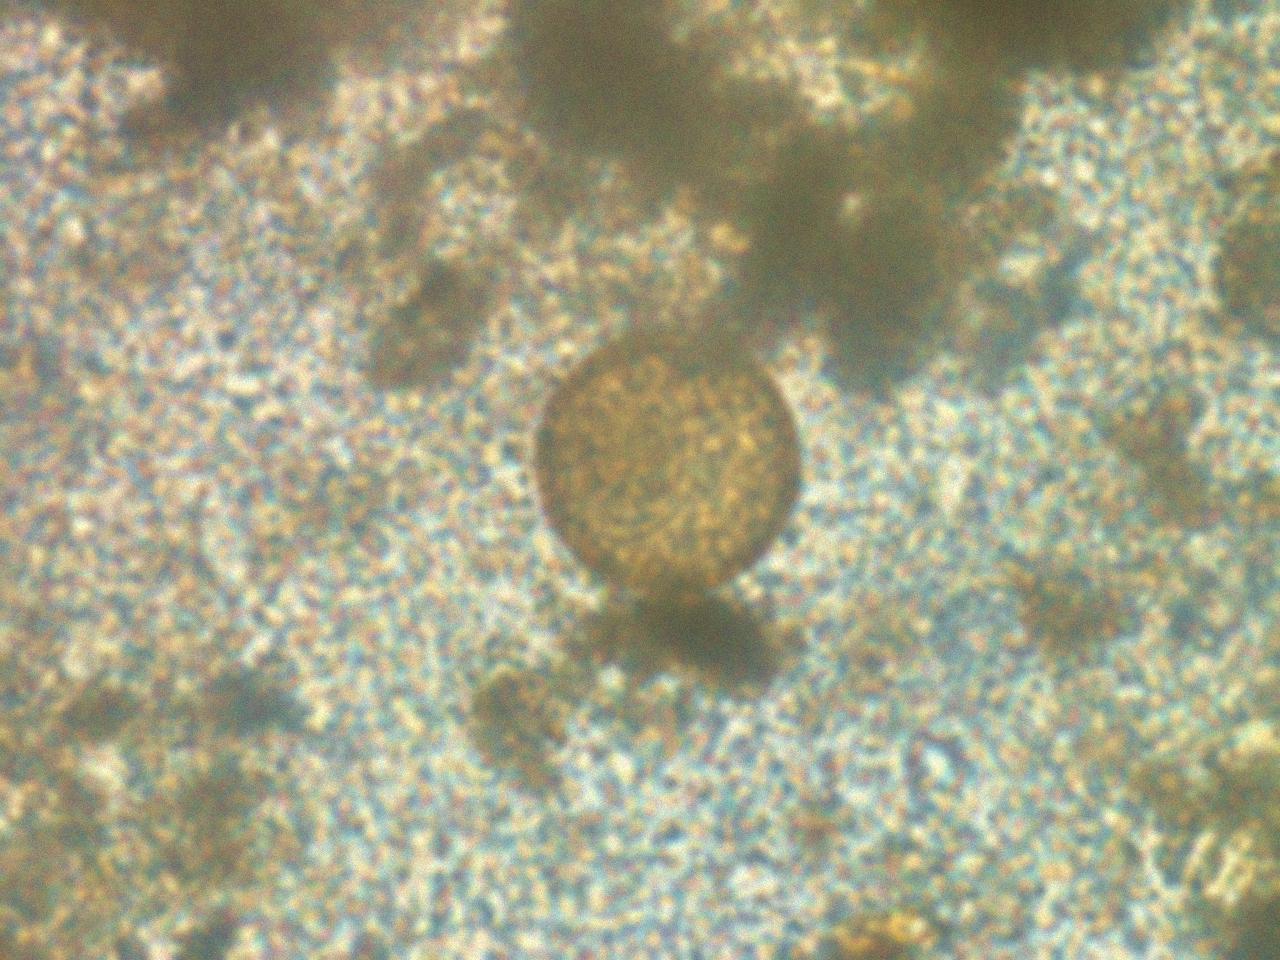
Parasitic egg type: Hymenolepis diminuta